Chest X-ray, PA view. Patient: 42 years old, sex M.
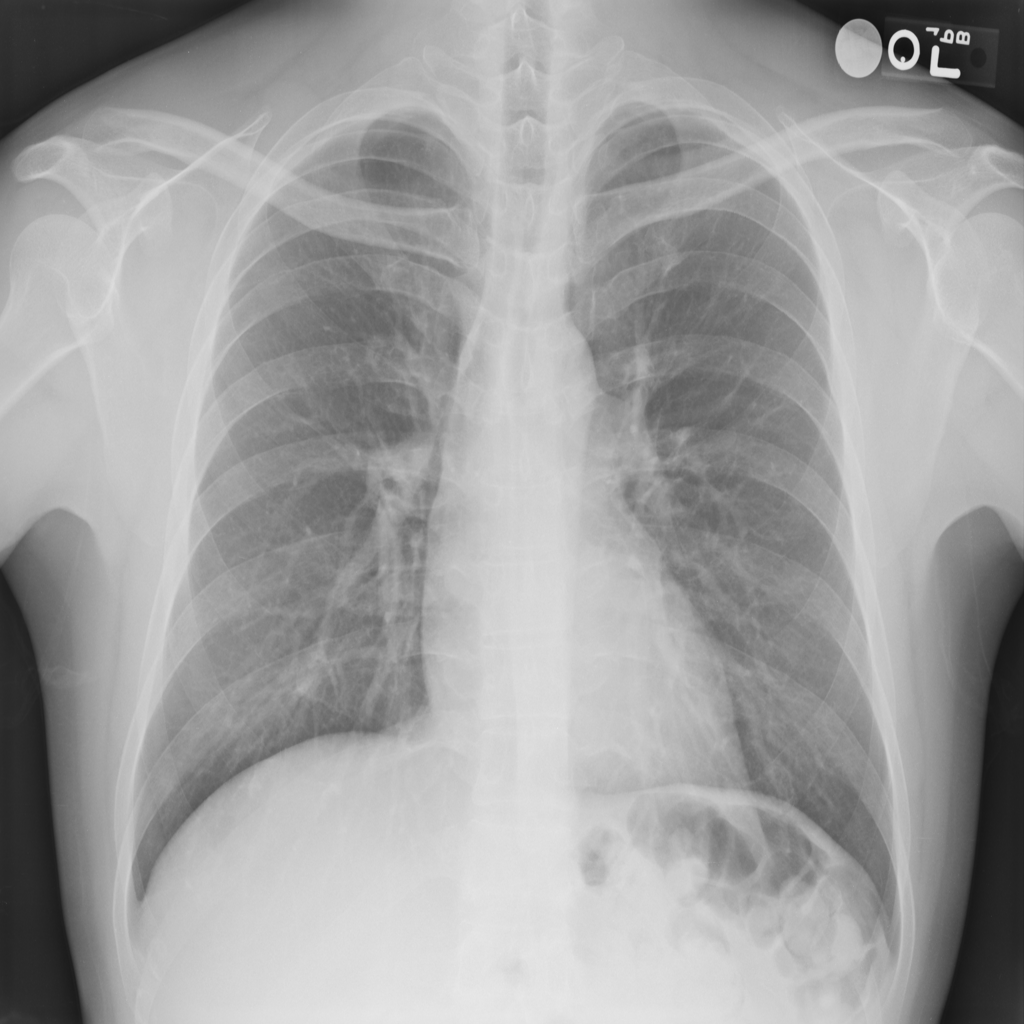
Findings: No Finding